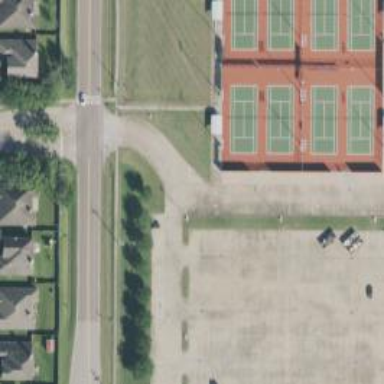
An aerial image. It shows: Tennis court in leisure pitch.